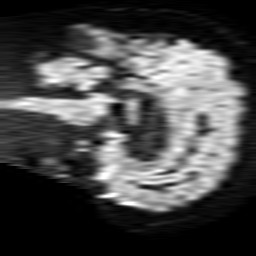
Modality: TRACE
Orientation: sagittal
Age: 70
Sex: male
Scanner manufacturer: philips
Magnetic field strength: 1.5 T
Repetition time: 3.681 s
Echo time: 0.09411 s